Question: I have a two table. One Customer Table and other one is Scheduled table that holds Scheduled Transactions and include the next scheduled payment date. I need to run the report daily - I need to work out the next due date - based on today's date.
Below is the script I wrote
'''
select a.ApplicationId
, d.Reference as ' Payment Reference'
,a.PaymentMethod
,sch.Date as 'Next Payment due Date'
from [dbo].[Application] as a
left join [Direct Debit] as d on d.ApplicationId =a.ApplicationId
left join [Schedule] as sch on sch.ApplicationId=a.ApplicationId
where PaymentMethod ='Direct Debit' and sch.Scheduletype='InstalmentSchedule' and sch.applicationID =6923
GROUP BY a.ApplicationId, d.Reference,a.PaymentMethod,sch.Date
'''

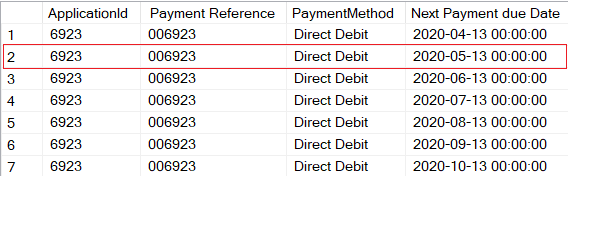
Answer: You can add a subselect to your schedule to only get the next date in the future
'''
SELECT
a.ApplicationId
,d.Reference AS 'Payment Reference'
,a.PaymentMethod
,sch.Date AS 'Next Payment due Date'
FROM [dbo].[Application] AS a
LEFT JOIN [Direct Debit] AS d
ON d.ApplicationId = a.ApplicationId
LEFT JOIN (SELECT
ApplicationId
,Scheduletype
,MIN([Date]) [Date]
FROM [Schedule]
WHERE [Date] > GETDATE()
GROUP BY ApplicationId
,Scheduletype) AS sch
ON sch.ApplicationId = a.ApplicationId
WHERE PaymentMethod = 'Direct Debit'
AND sch.Scheduletype = 'InstalmentSchedule'
AND sch.applicationID = 6923
GROUP BY a.ApplicationId
,d.Reference
,a.PaymentMethod
,sch.Date
'''
The subselect being:
'''
SELECT
ApplicationId
,Scheduletype
,MIN([Date]) [Date]
FROM [Schedule]
WHERE [Date] > GETDATE() /* date must be in the future */
GROUP BY ApplicationId
,Scheduletype
'''